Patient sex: F
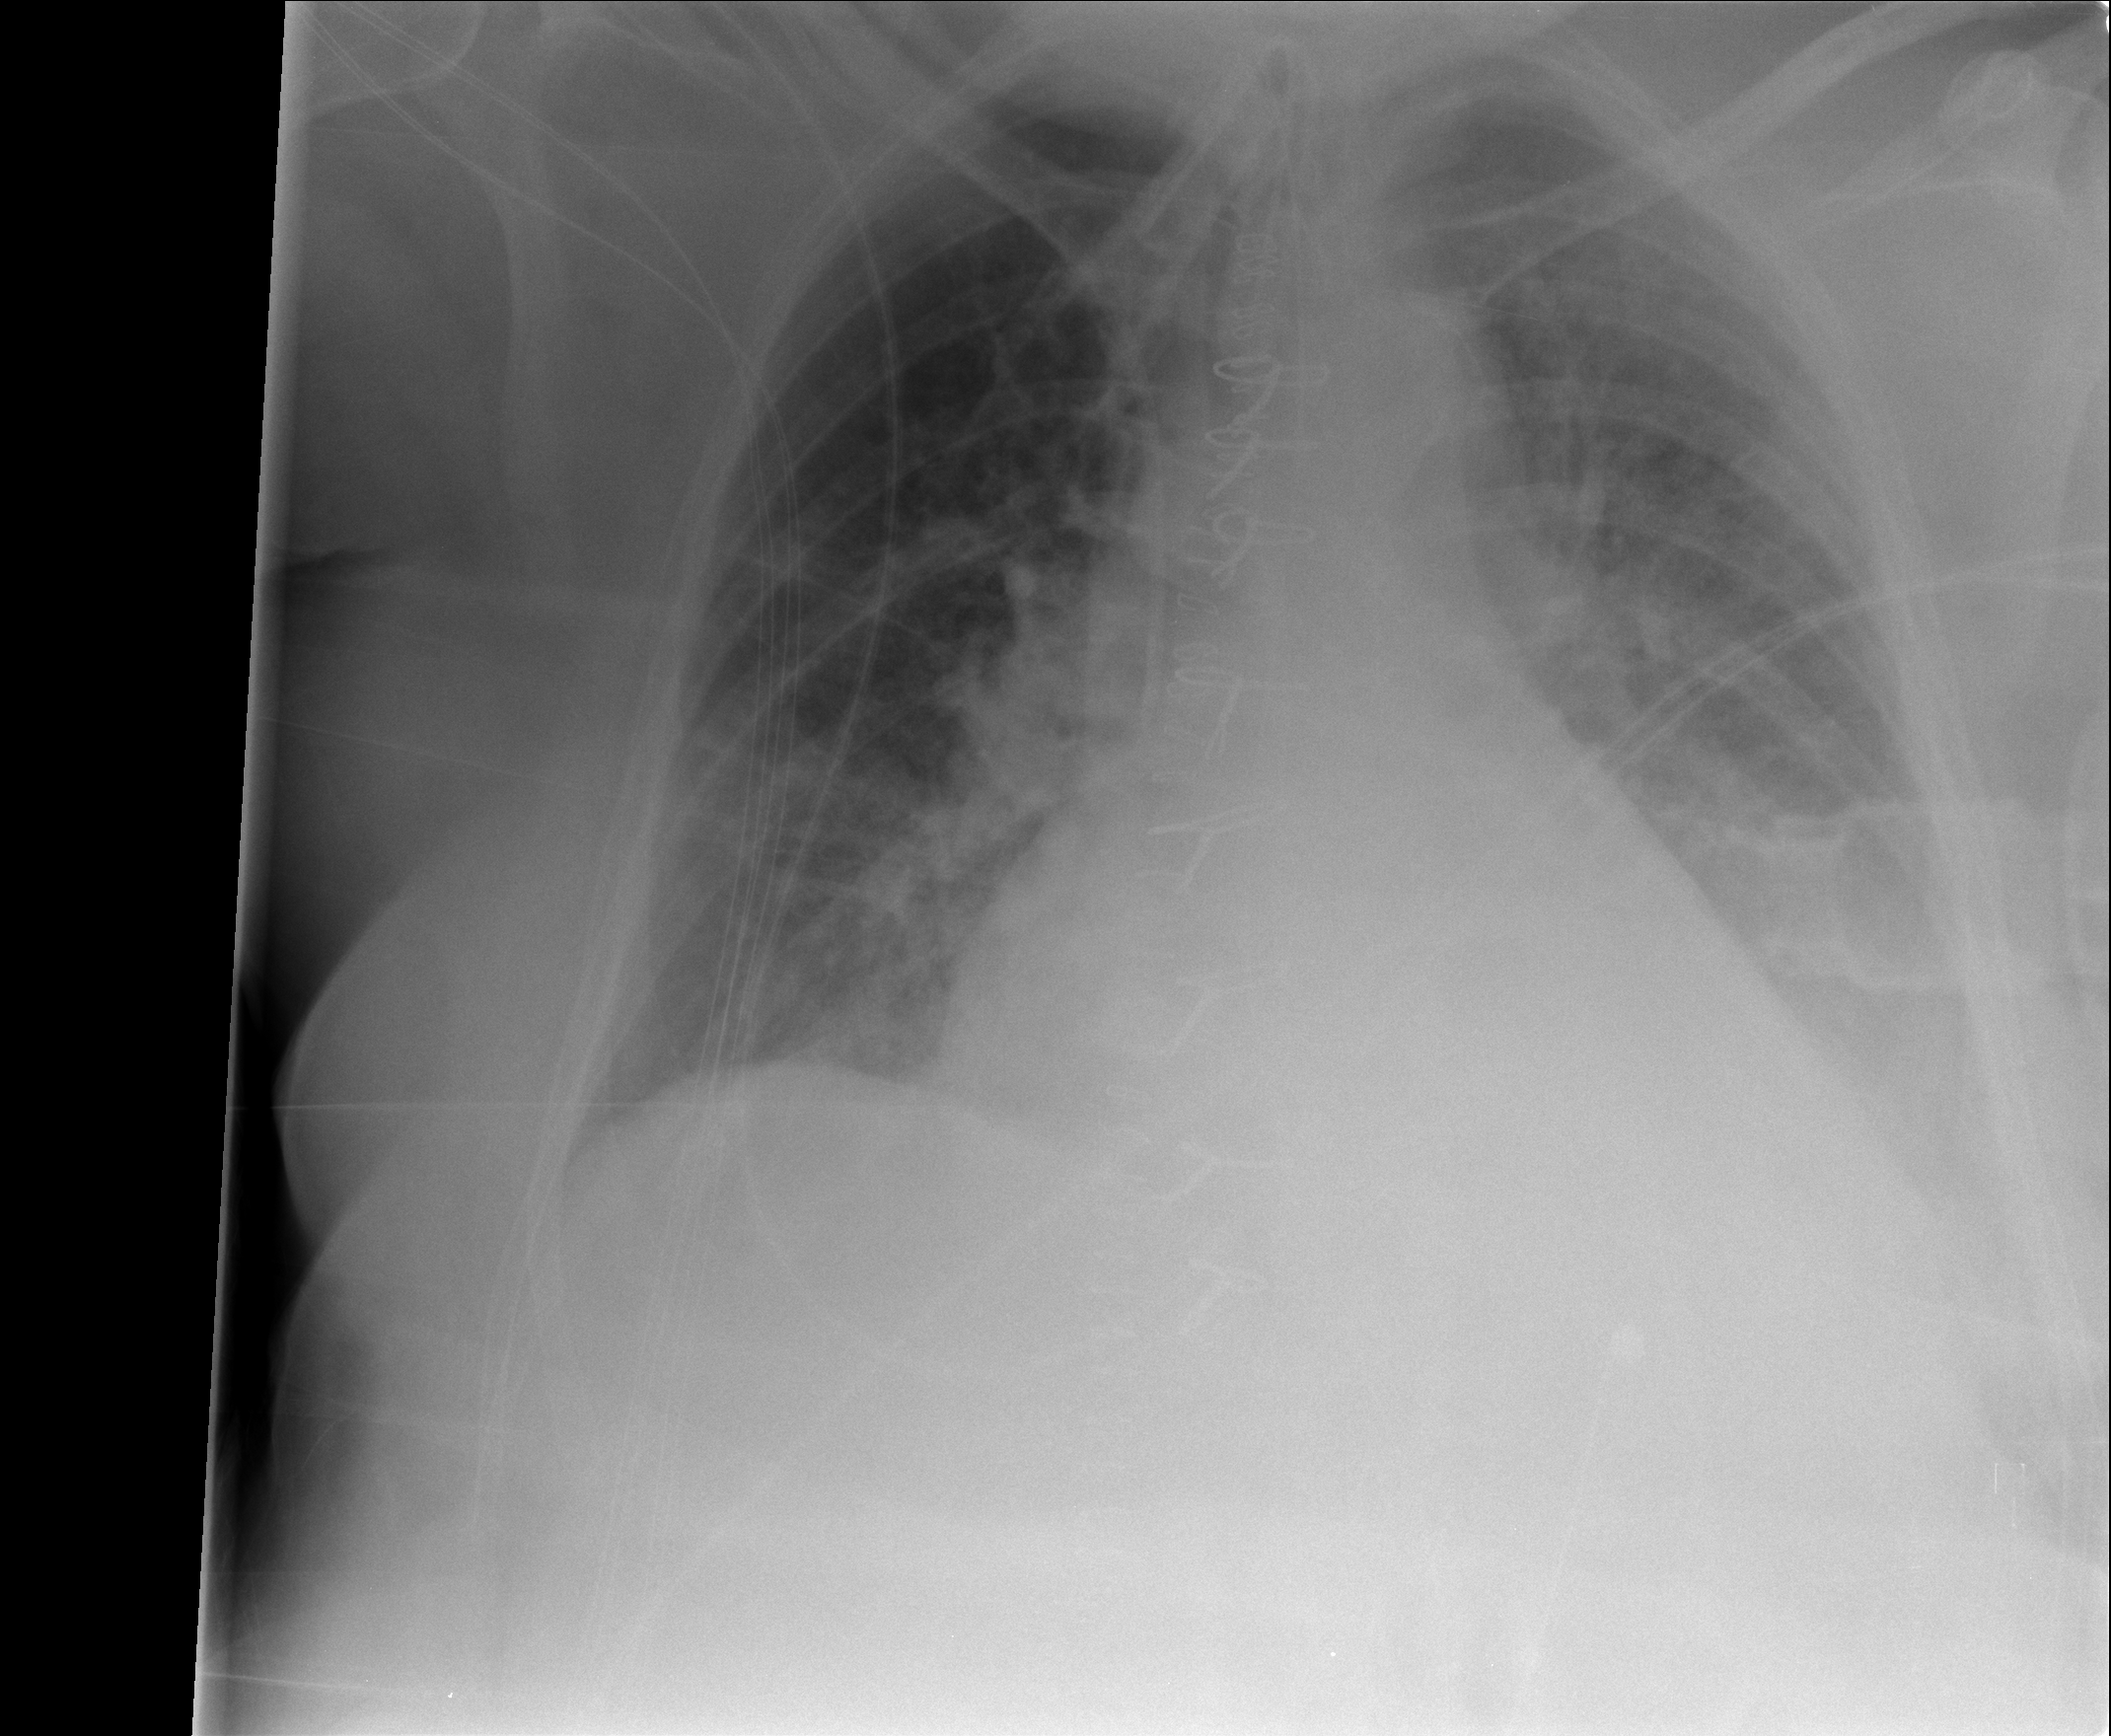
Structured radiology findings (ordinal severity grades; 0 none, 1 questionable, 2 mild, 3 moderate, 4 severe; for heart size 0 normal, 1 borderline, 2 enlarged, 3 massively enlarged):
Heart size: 2
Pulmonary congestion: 2
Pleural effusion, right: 0
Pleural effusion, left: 3
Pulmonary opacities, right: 0
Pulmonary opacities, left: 0
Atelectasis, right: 0
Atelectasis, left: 2